Interaction volume radius: 5 \u00c5
Interaction volume height: 15 \u00c5
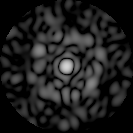
Disorder parameter: 0.7593